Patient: sex F, age 71
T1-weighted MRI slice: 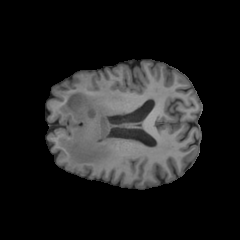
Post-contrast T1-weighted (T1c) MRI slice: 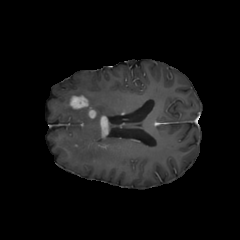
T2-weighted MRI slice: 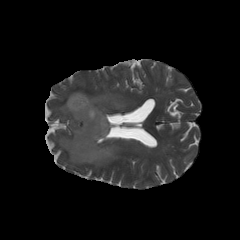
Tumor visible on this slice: yes
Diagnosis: Glioblastoma, IDH-wildtype
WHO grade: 4